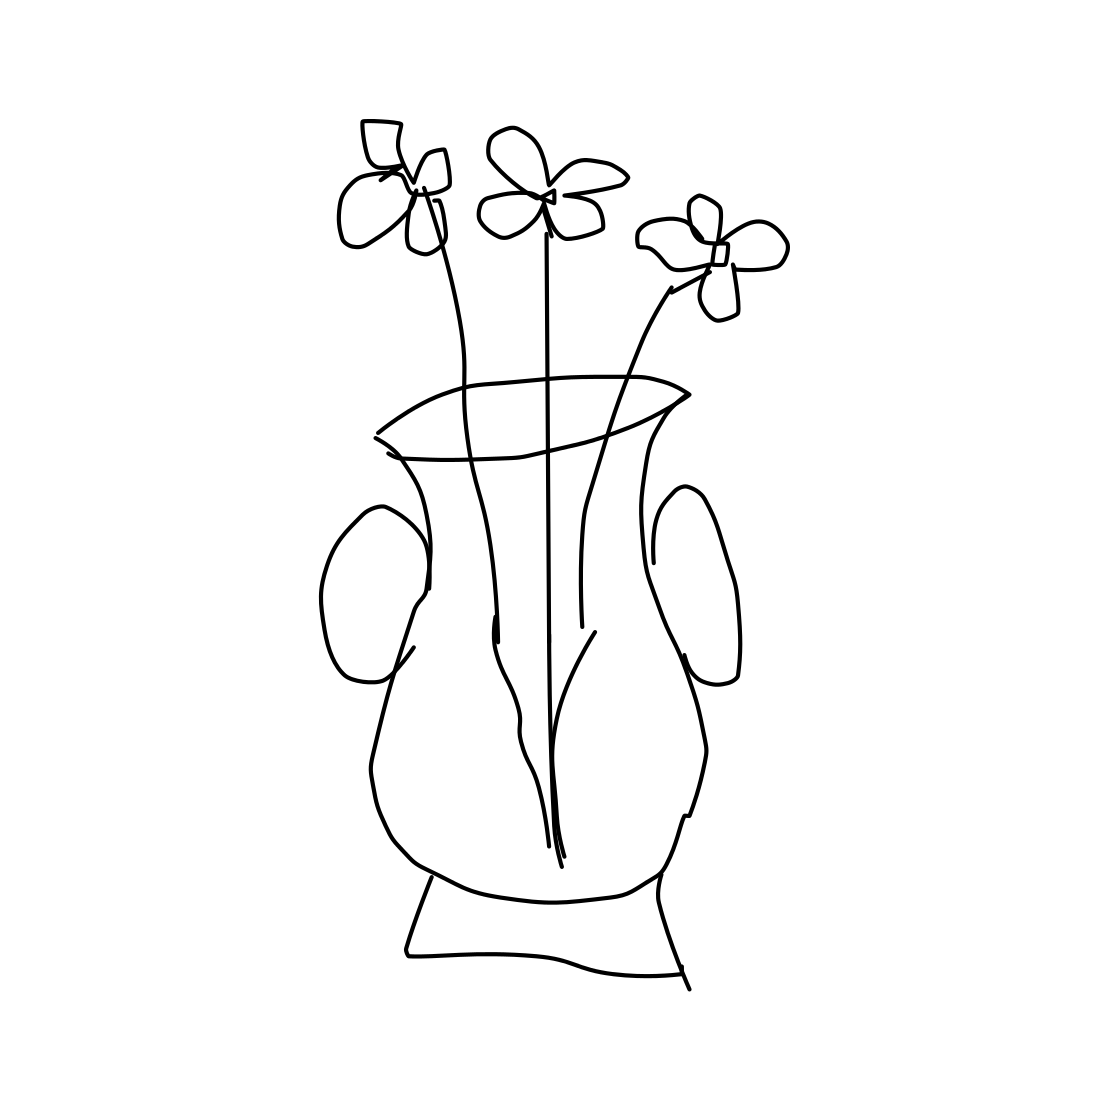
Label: vase